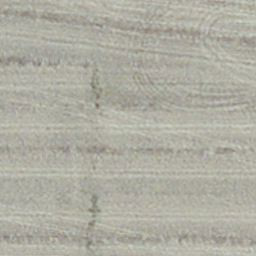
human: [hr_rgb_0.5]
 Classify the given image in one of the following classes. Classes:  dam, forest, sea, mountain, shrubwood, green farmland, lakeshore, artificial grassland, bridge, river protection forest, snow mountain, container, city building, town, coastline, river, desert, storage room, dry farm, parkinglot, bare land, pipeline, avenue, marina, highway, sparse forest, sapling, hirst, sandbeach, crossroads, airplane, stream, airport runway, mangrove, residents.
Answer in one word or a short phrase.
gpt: dry farm